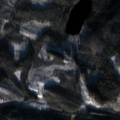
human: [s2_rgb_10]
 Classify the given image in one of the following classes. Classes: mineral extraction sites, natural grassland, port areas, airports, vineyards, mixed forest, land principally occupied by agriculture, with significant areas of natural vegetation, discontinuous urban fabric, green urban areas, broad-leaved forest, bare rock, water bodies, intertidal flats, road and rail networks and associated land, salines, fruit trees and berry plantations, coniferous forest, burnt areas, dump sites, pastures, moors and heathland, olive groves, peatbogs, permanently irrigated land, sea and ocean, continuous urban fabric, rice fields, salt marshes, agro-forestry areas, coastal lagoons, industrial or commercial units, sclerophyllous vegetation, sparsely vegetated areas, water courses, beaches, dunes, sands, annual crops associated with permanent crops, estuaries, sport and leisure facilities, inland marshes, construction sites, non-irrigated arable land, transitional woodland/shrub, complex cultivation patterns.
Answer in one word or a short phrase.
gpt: land principally occupied by agriculture, with significant areas of natural vegetation, coniferous forest, mixed forest, transitional woodland/shrub